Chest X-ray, PA view. Patient: 74 years old, sex M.
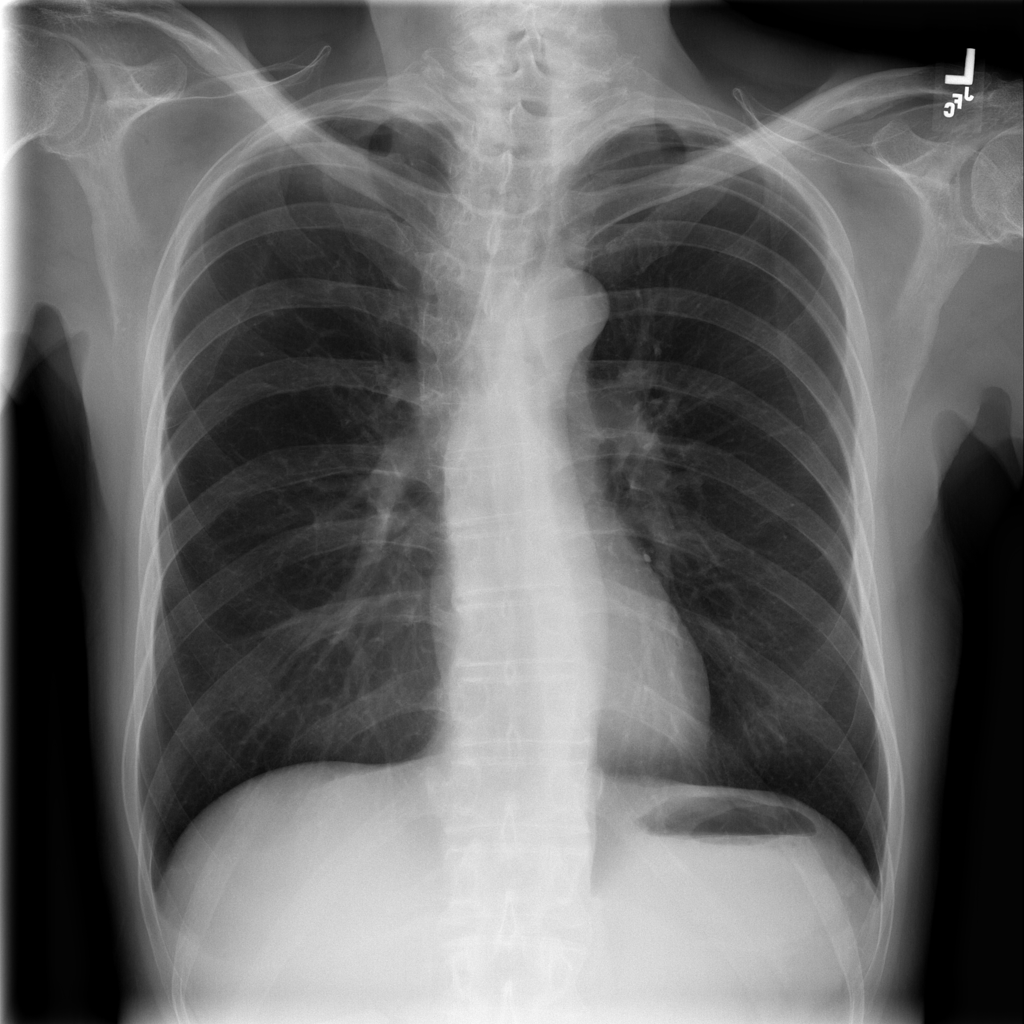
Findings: No Finding